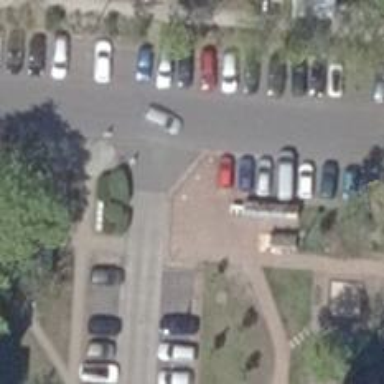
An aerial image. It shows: Residential road with asphalt surface. Street side parking with perpendicular arrangement on both lanes.